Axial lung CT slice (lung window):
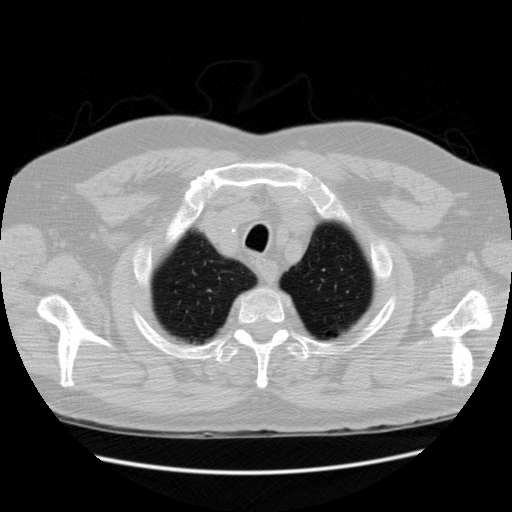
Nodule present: no